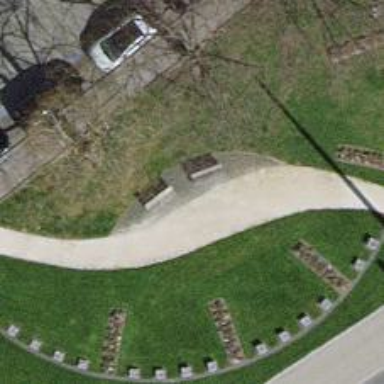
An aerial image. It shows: Brown bench.